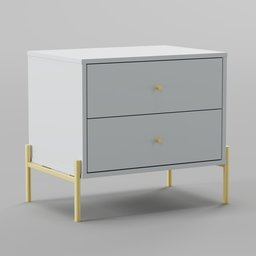
Label: furniture